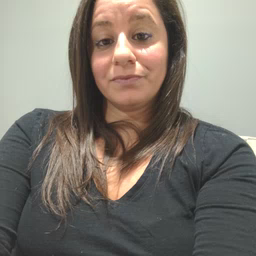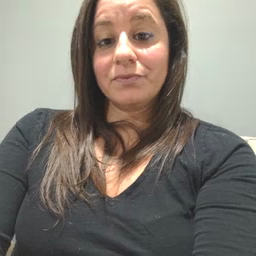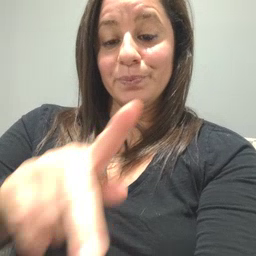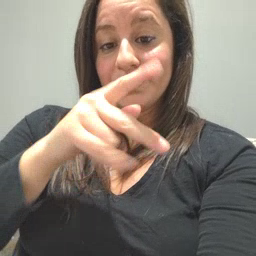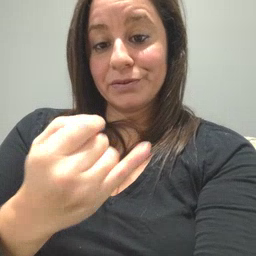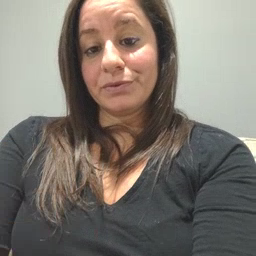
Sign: pajamas